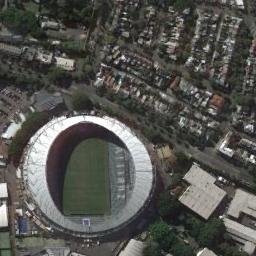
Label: stadium